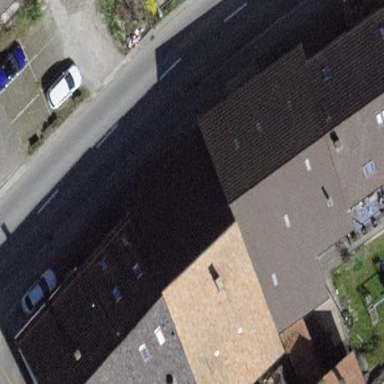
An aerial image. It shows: Building with tile roof.